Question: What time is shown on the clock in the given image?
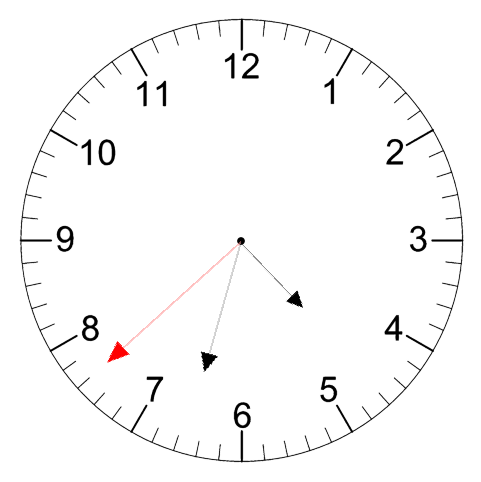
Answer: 04:32:38